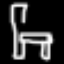
Label: chair